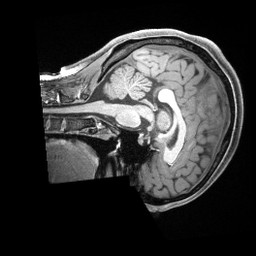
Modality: T1w
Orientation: sagittal
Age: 23
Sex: female
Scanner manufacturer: siemens
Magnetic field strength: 3 T
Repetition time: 2.4 s
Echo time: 0.00222 s